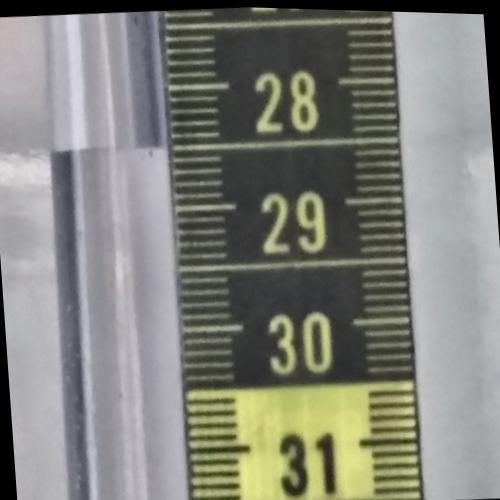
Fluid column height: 28.5 cm